【题型】解答题　【知识点】解析几何　【难度】medium
已知椭圆$C:\dfrac{x^2}{a^2}+y^2=1(a>1)$的离心率为$\dfrac{\sqrt{3}}{2}$.

\vspace{0.5em}
\noindent （1）求椭圆$C$的方程；\\
（2）若直线$l:y=kx-2$与椭圆$C$交于两个不同点$D$、$E$，以线段$DE$为直径的圆经过原点，求实数$k$\\
的值；\\
（3）设$A$、$B$为椭圆$C$的左、右顶点，$H$为椭圆$C$上除$A$、$B$外任意一点，线段$BH$的垂直平分线分别\\
交直线$BH$和直线$AH$于点$P$和点$Q$，分别过点$P$和$Q$作$x$轴的垂线，垂足分别为$M$和$N$，求证：线段\\
$MN$的长为定值.
【解答】
\noindent \textbf{【答案】}（1）$\dfrac{x^2}{4}+y^2=1$ \quad （2）$k=\pm2$ \quad （3）证明见解析

\vspace{0.5em}
\noindent \textbf{【分析】}（1）根据椭圆的离心率公式可得出关于$a$的等式，解出$a$的值，即可得出椭圆$C$的方程；\\
（2）设点$D(x_1,y_1)$、$E(x_2,y_2)$，将直线$l$的方程与椭圆$C$的方程联立，列出韦达定理，由题意可得出\\
$\overrightarrow{OD}\cdot\overrightarrow{OE}=0$，利用平面向量数量积的坐标运算以及$\Delta>0$可求得$k$的值；\\
（3）计算出$k_{BH}k_{AH}=-\dfrac{1}{4}$，设设直线$BH$的方程为$x=my+2(m\neq0)$，则直线$AH$的方程为$x=-\dfrac{4}{m}y-2$，\\
求出点$H$的坐标，可求点线段$BH$的中点的坐标，可求得直线$PQ$的方程，联立直线$AH$、$PQ$的方程，可\\
求得点$Q$的横坐标，由此可求得$|MN|$的值.

\vspace{0.5em}
\noindent \textbf{【详解（1）】} 解：因为$a^2=b^2+c^2$，$e=\dfrac{\sqrt{3}}{2}$，所以$e^2=\dfrac{c^2}{a^2}=\dfrac{a^2-1}{a^2}=\dfrac{3}{4}$，解得$a=2$，$c=\sqrt{3}$，所以椭圆\\
$C$的方程为$\dfrac{x^2}{4}+y^2=1$.

\vspace{0.5em}
\noindent \textbf{【详解（2）】} 解：设$D(x_1,y_1)$、$E(x_2,y_2)$，\\
联立方程组
\[
\begin{cases}
y=kx-2 \\
\dfrac{x^2}{4}+y^2=1
\end{cases}
\]
可得$(4k^2+1)x^2-16kx+12=0$，\\
$\Delta=16^2k^2-4\times12\times(4k^2+1)=16(16k^2-12k^2-3)=16(4k^2-3)>0$，\\
则由韦达定理可得，$x_1+x_2=\dfrac{16k}{4k^2+1}$，$x_1x_2=\dfrac{12}{4k^2+1}$，\\
则$y_1y_2=(kx_1-2)(kx_2-2)=k^2x_1x_2-2k(x_1+x_2)+4=\dfrac{4-4k^2}{4k^2+1}$，\\
又以线段$DE$为直径的圆经过原点，所以$\overrightarrow{OD}\cdot\overrightarrow{OE}=0$，即$\overrightarrow{OD}\cdot\overrightarrow{OE}=x_1x_2+y_1y_2=\dfrac{16-4k^2}{4k^2+1}=0$，解得\\
$k=\pm2$，满足$\Delta>0$，因此，$k=\pm2$.

\vspace{0.5em}
\noindent \textbf{【详解（3）】} 证明：由题意$A(-2,0)$、$B(2,0)$，\\
设$H(x_0,y_0)$，$-2<x_0<2$，则$k_{BH}=\dfrac{y_0}{x_0-2}$，$k_{AH}=\dfrac{y_0}{x_0+2}$，\\

所以，$k_{BH}k_{AH}=\dfrac{y_0^2}{x_0^2-4}=\dfrac{1-\dfrac{x_0^2}{4}}{x_0^2-4}=-\dfrac{1}{4}$，\\
设直线$BH$的方程为$x=my+2(m\neq0)$，则直线$AH$的方程为$x=-\dfrac{4}{m}y-2$，\\
联立
\[
\begin{cases}
x=my+2 \\
x^2+4y^2=4
\end{cases}
\]
可得$(m^2+4)y^2+4my=0$，\\
解得$y_0=-\dfrac{4m}{m^2+4}$，$x_0=my_0+2=\dfrac{8-2m^2}{m^2+4}$，即点$H\left(\dfrac{8-2m^2}{m^2+4},-\dfrac{4m}{m^2+4}\right)$，\\
由中点坐标公式可得$P\left(\dfrac{8}{m^2+4},-\dfrac{2m}{m^2+4}\right)$，所以，直线$PQ$的方程为$y+\dfrac{2m}{m^2+4}=-m\left(x-\dfrac{8}{m^2+4}\right)$，\\
联立直线$PQ$和$AH$的方程
\[
\begin{cases}
x=-\dfrac{4}{m}y-2 \\
y+\dfrac{2m}{m^2+4}=-m\left(x-\dfrac{8}{m^2+4}\right)
\end{cases}
\]
可得$x_Q=\dfrac{2}{3}+\dfrac{8}{m^2+4}$，\\
所以，$|MN|=|x_Q-x_P|=\left|\dfrac{2}{3}+\dfrac{8}{m^2+4}-\dfrac{8}{m^2+4}\right|=\dfrac{2}{3}$，所以线段$MN$的长为定值.
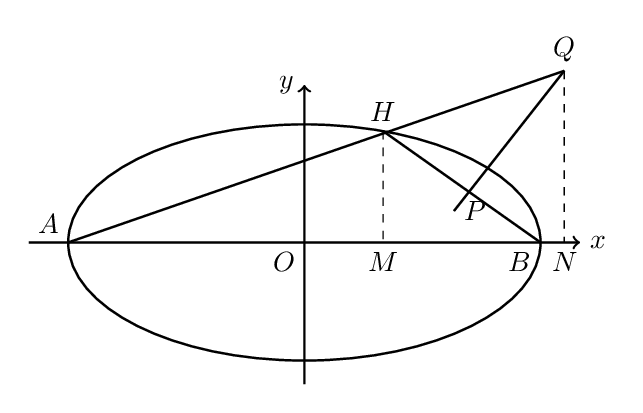